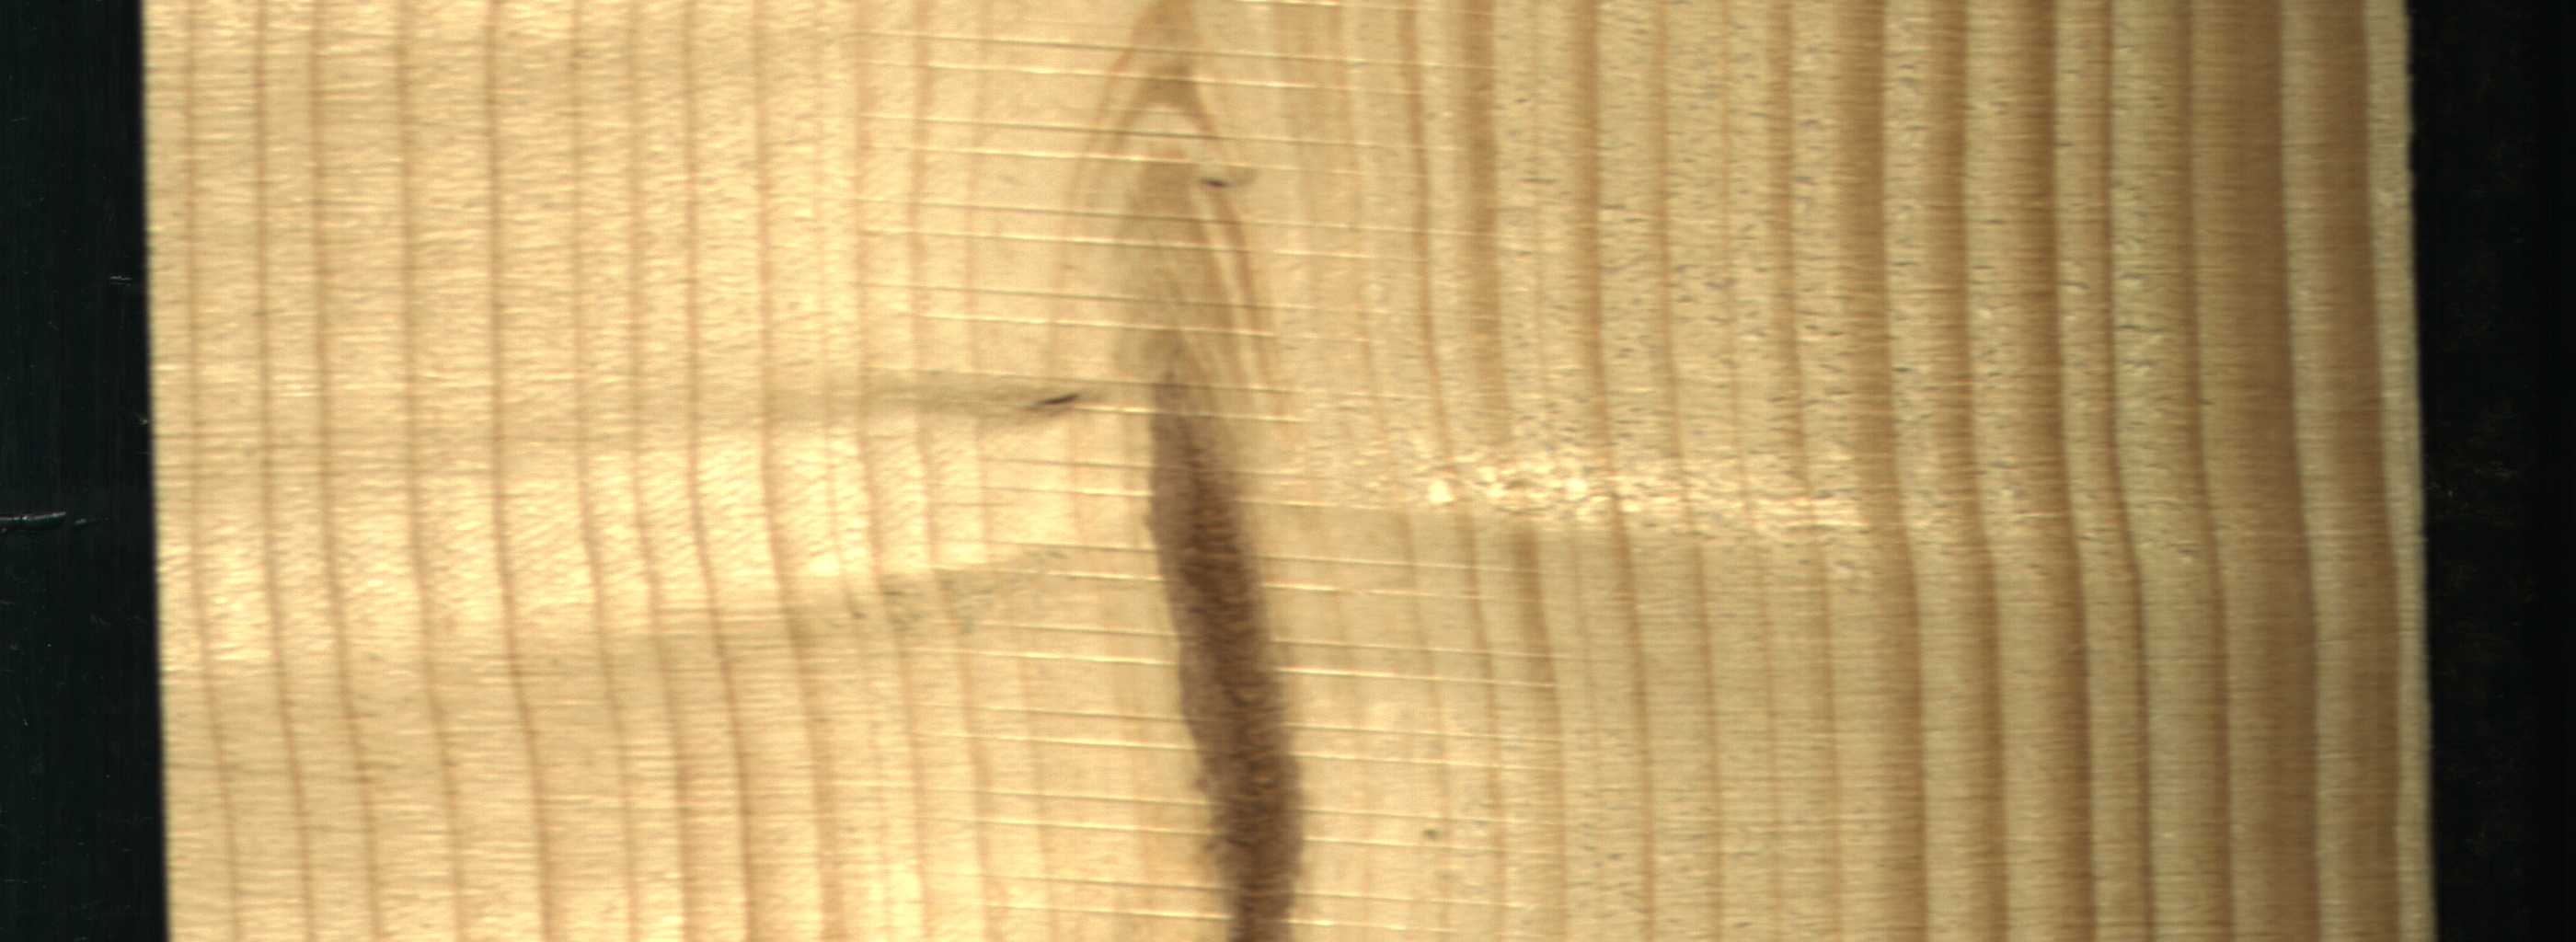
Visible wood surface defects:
Marrow
Live_Knot